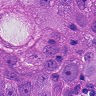
Metastatic tissue present: yes